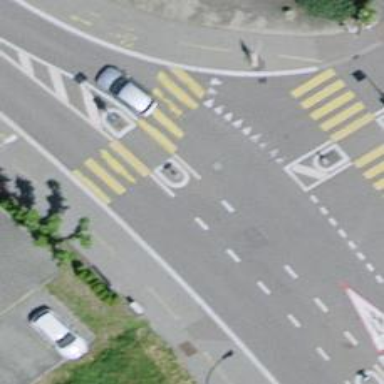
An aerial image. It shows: Uncontrolled zebra crossing with pedestrian island.